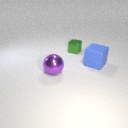
large blue rubber cube to the right of large purple metal sphere